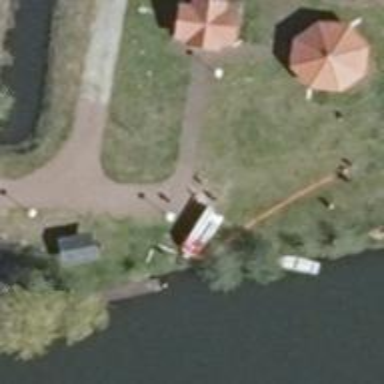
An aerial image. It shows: Camping site with tents set up.